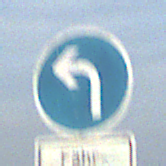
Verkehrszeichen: VorgeschriebeneFahrtrichtungLinks
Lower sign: SonstigeFahrzeugePersonengruppenFrei4
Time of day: SunriseSunset
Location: Outdoor (Nature)
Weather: PartlyCloudy
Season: NotSpecified
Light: Natural